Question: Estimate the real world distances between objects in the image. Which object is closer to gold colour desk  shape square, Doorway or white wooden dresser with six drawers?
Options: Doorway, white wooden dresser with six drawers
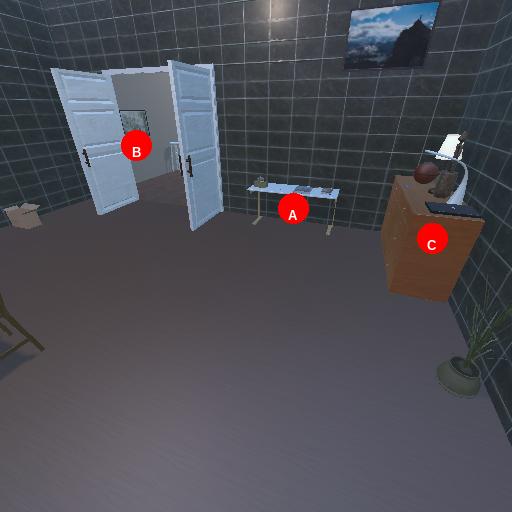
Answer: Doorway